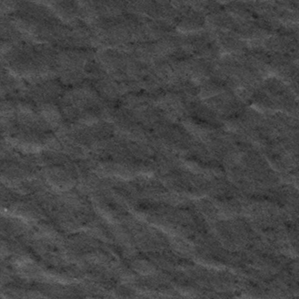
Label: frost